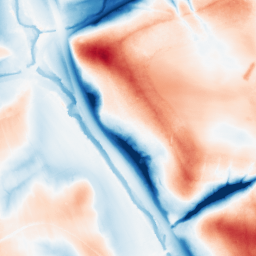
Category: classical
Decomposition family: gaussian_anisotropic
Decomposition parameters: sigma_x: 20
sigma_y: 20
Upsampling method: quintic
Upsampling parameters: scale: 8
Upsampling scale: 8